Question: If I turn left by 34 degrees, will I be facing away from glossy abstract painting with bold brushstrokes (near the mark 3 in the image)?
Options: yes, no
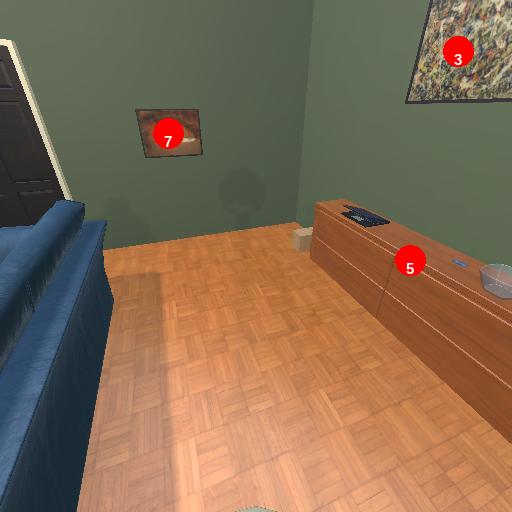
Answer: yes